Question:
I have server-client application, it's a file manager
my problem is when I go inside a folder which requires access control like system folders, it becomes to read-only, but I need to move/delete or create new folder, how can I get the permission to do that?
here's how I create a new folder at the server side
'''
public void NewFolder(string path)
{
try
{
string name = @"\New Folder";
string current = name;
int i = 0;
while (Directory.Exists(path + current))
{
i++;
current = String.Format("{0} {1}", name, i);
}
Directory.CreateDirectory(path + current);
Explore(path); //this line is to refresh the items in the client side after creating the new folder
}
catch (Exception e)
{
sendInfo(e.Message, "error");
}
}
'''
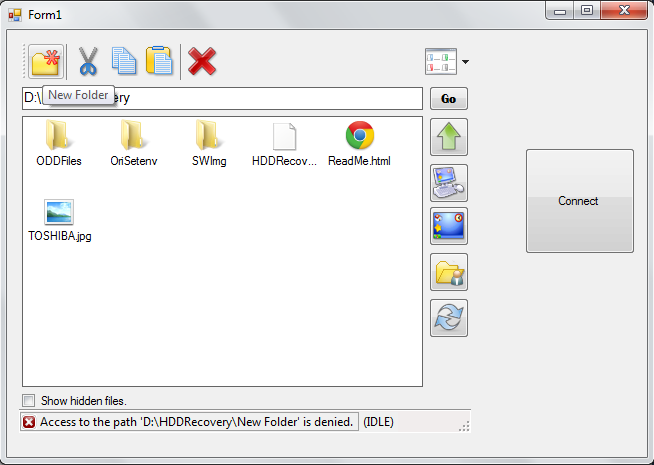
Answer: There are often directories on a drive that even a user with administrator privileges cannot access. A directory with a name like "HDDRecovery" is quite likely to be troublesome like this. Surely it contains sensitive data that helps the user recover from disk failure. Another directory that fits this category is "c:\system volume information", it contains restore point data.
An admin can change the permissions on folders like this. But of course that doesn't solve the real problem nor is it a wise thing to do. Your user can't and shouldn't. Be sure to write code that deals with permission problems like this, simply catch the IOExeption. Keep the user out of trouble by never showing a directory that has the Hidden or System attribute set. They are the "don't mess with me" attributes.